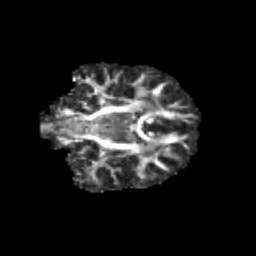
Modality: FA
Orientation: coronal
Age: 13
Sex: male
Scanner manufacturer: siemens
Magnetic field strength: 3 T
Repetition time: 3.8 s
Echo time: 0.07 s